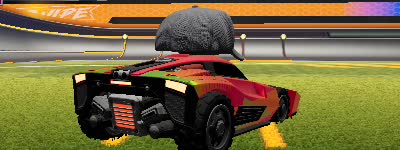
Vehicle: breakout